Question: ### The scenario
The Flash front end of my current project produces images that a web server needs to combine into a video. Both frame-rate and frame-resolution are sizeable enough that sending an image sequence to the back end is not feasible (in both time and client bandwidth). Instead, we're trying to recreate the image drawing on the back end as well.
### Correct and slow, or incorrect and fast
The problem is that this involves quite a bit of drawing textured triangles, and two solutions we found in Python (<URL> are so inefficient, that the drawing takes about 60 seconds per frame, resulting in a whopping 7,5 hours of processing time for a 30 second clip. Unacceptable.
When using a PHP-module to send commands to ImageMagick for image manipulation, the whole process is super fast (tenths of a second per frame), but <URL> the way we do it in the front end, so the final results do not match. Unacceptable.
What I'm asking here, is if there's someone who would know a way to solve this issue, by any means necessary that would run on a web server.
### Warping an image
Let me explain the process of the front end:
1. Perform a Delaunay calculation on points in an image to get an evenly distributed mesh of triangles.
2. Offset the points/vertices in the mesh, distorting or warping the image.
3. Draw the warped triangles on a new bitmap.

We can send the results (coordinates) of steps 1 and 2 to the back end, to then draw the warped triangles and save it to an image on disk (or append as a frame to the video). But that last step is what I need help with.
### The Question
Is there an alternative to ImageMagick that can draw triangles in a bitmap? Is there some other library, like a C library, that would allow us to do this? Or could we achieve this effect more easily by switching back end technologies, like Ruby? (.Net and Java are, unfortunately, not really options right now)
Many thanks. EP.
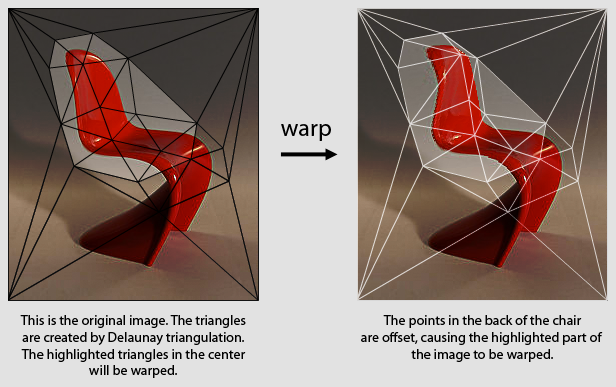
Answer: Opencv is a c library that supports many types of image warping and compositing.